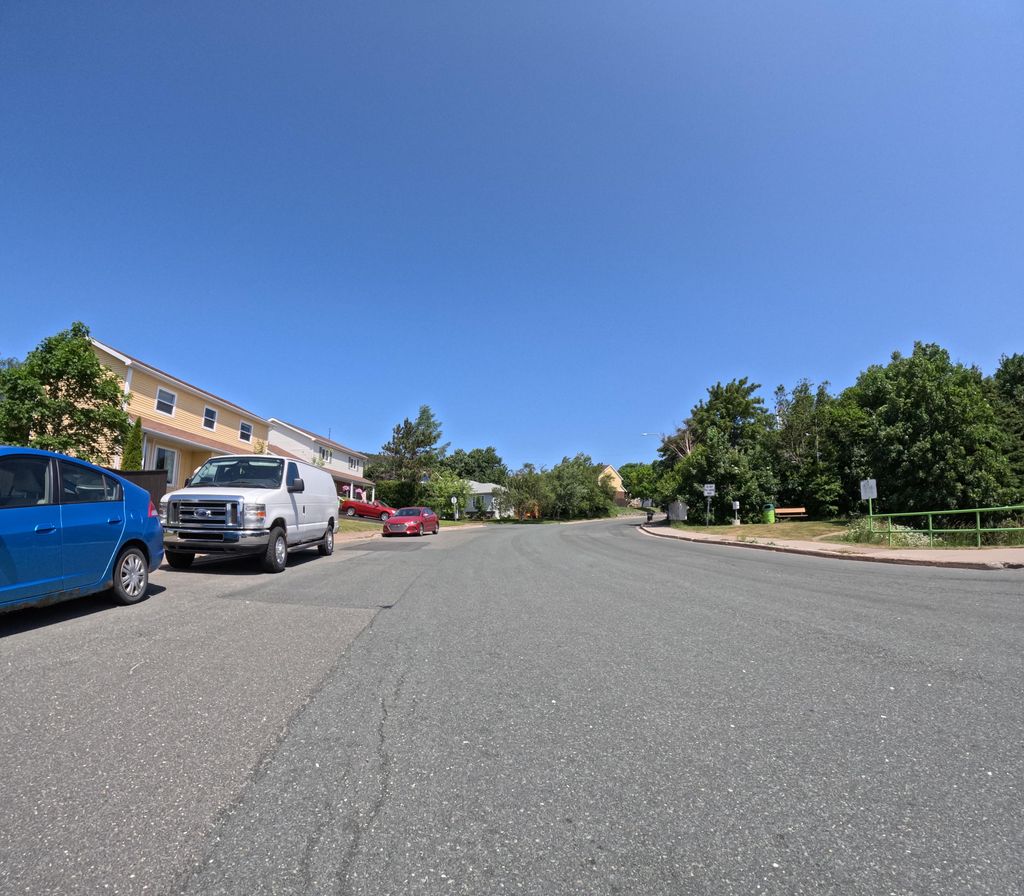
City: st_johns